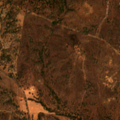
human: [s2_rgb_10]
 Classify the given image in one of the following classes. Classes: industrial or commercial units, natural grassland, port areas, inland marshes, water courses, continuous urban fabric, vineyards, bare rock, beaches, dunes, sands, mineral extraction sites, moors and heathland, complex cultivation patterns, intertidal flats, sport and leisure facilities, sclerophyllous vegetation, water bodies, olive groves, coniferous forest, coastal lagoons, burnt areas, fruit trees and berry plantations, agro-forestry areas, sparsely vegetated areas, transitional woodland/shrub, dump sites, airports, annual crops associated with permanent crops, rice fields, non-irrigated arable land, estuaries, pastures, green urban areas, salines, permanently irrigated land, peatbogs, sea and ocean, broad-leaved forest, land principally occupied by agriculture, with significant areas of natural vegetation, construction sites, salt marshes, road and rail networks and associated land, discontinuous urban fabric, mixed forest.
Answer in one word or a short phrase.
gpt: olive groves, agro-forestry areas, broad-leaved forest